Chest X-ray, PA view. Patient: 33 years old, sex M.
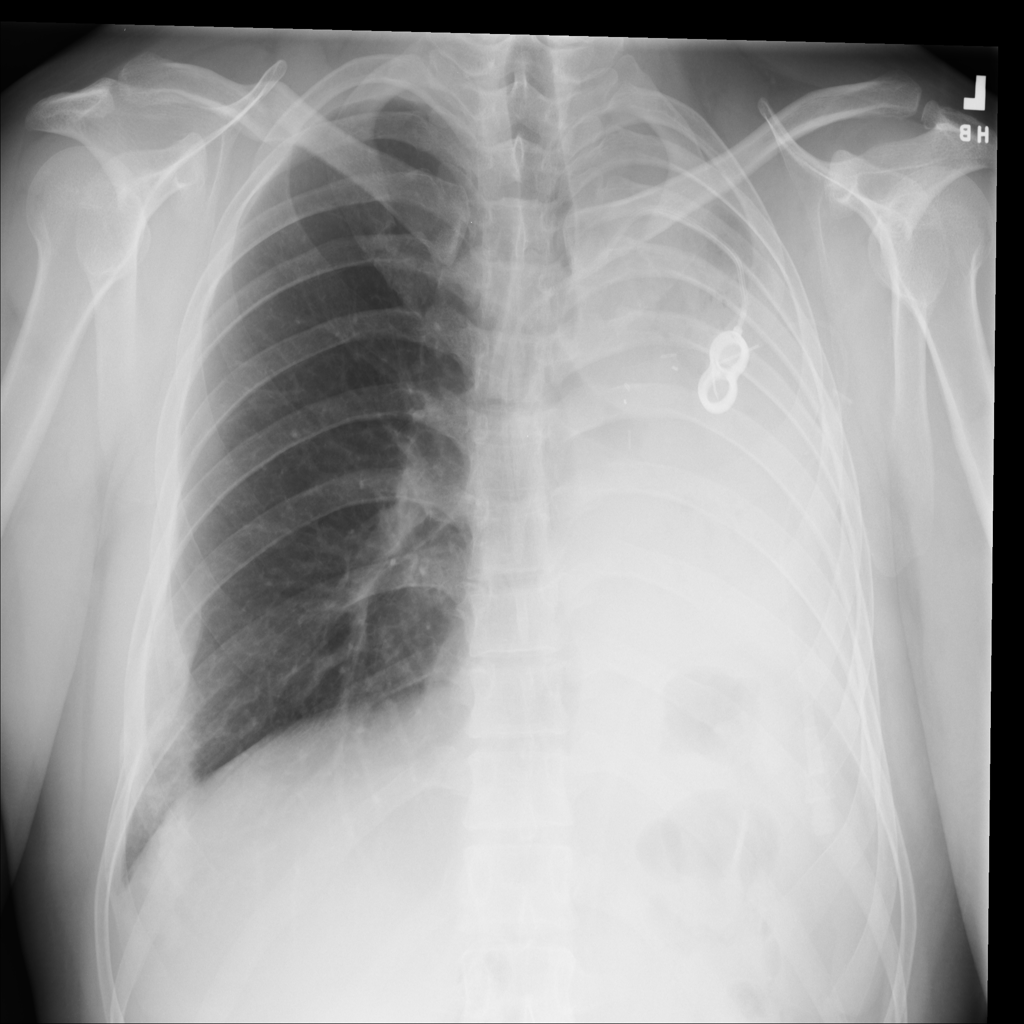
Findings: Atelectasis